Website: crate-barrel
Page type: receipt
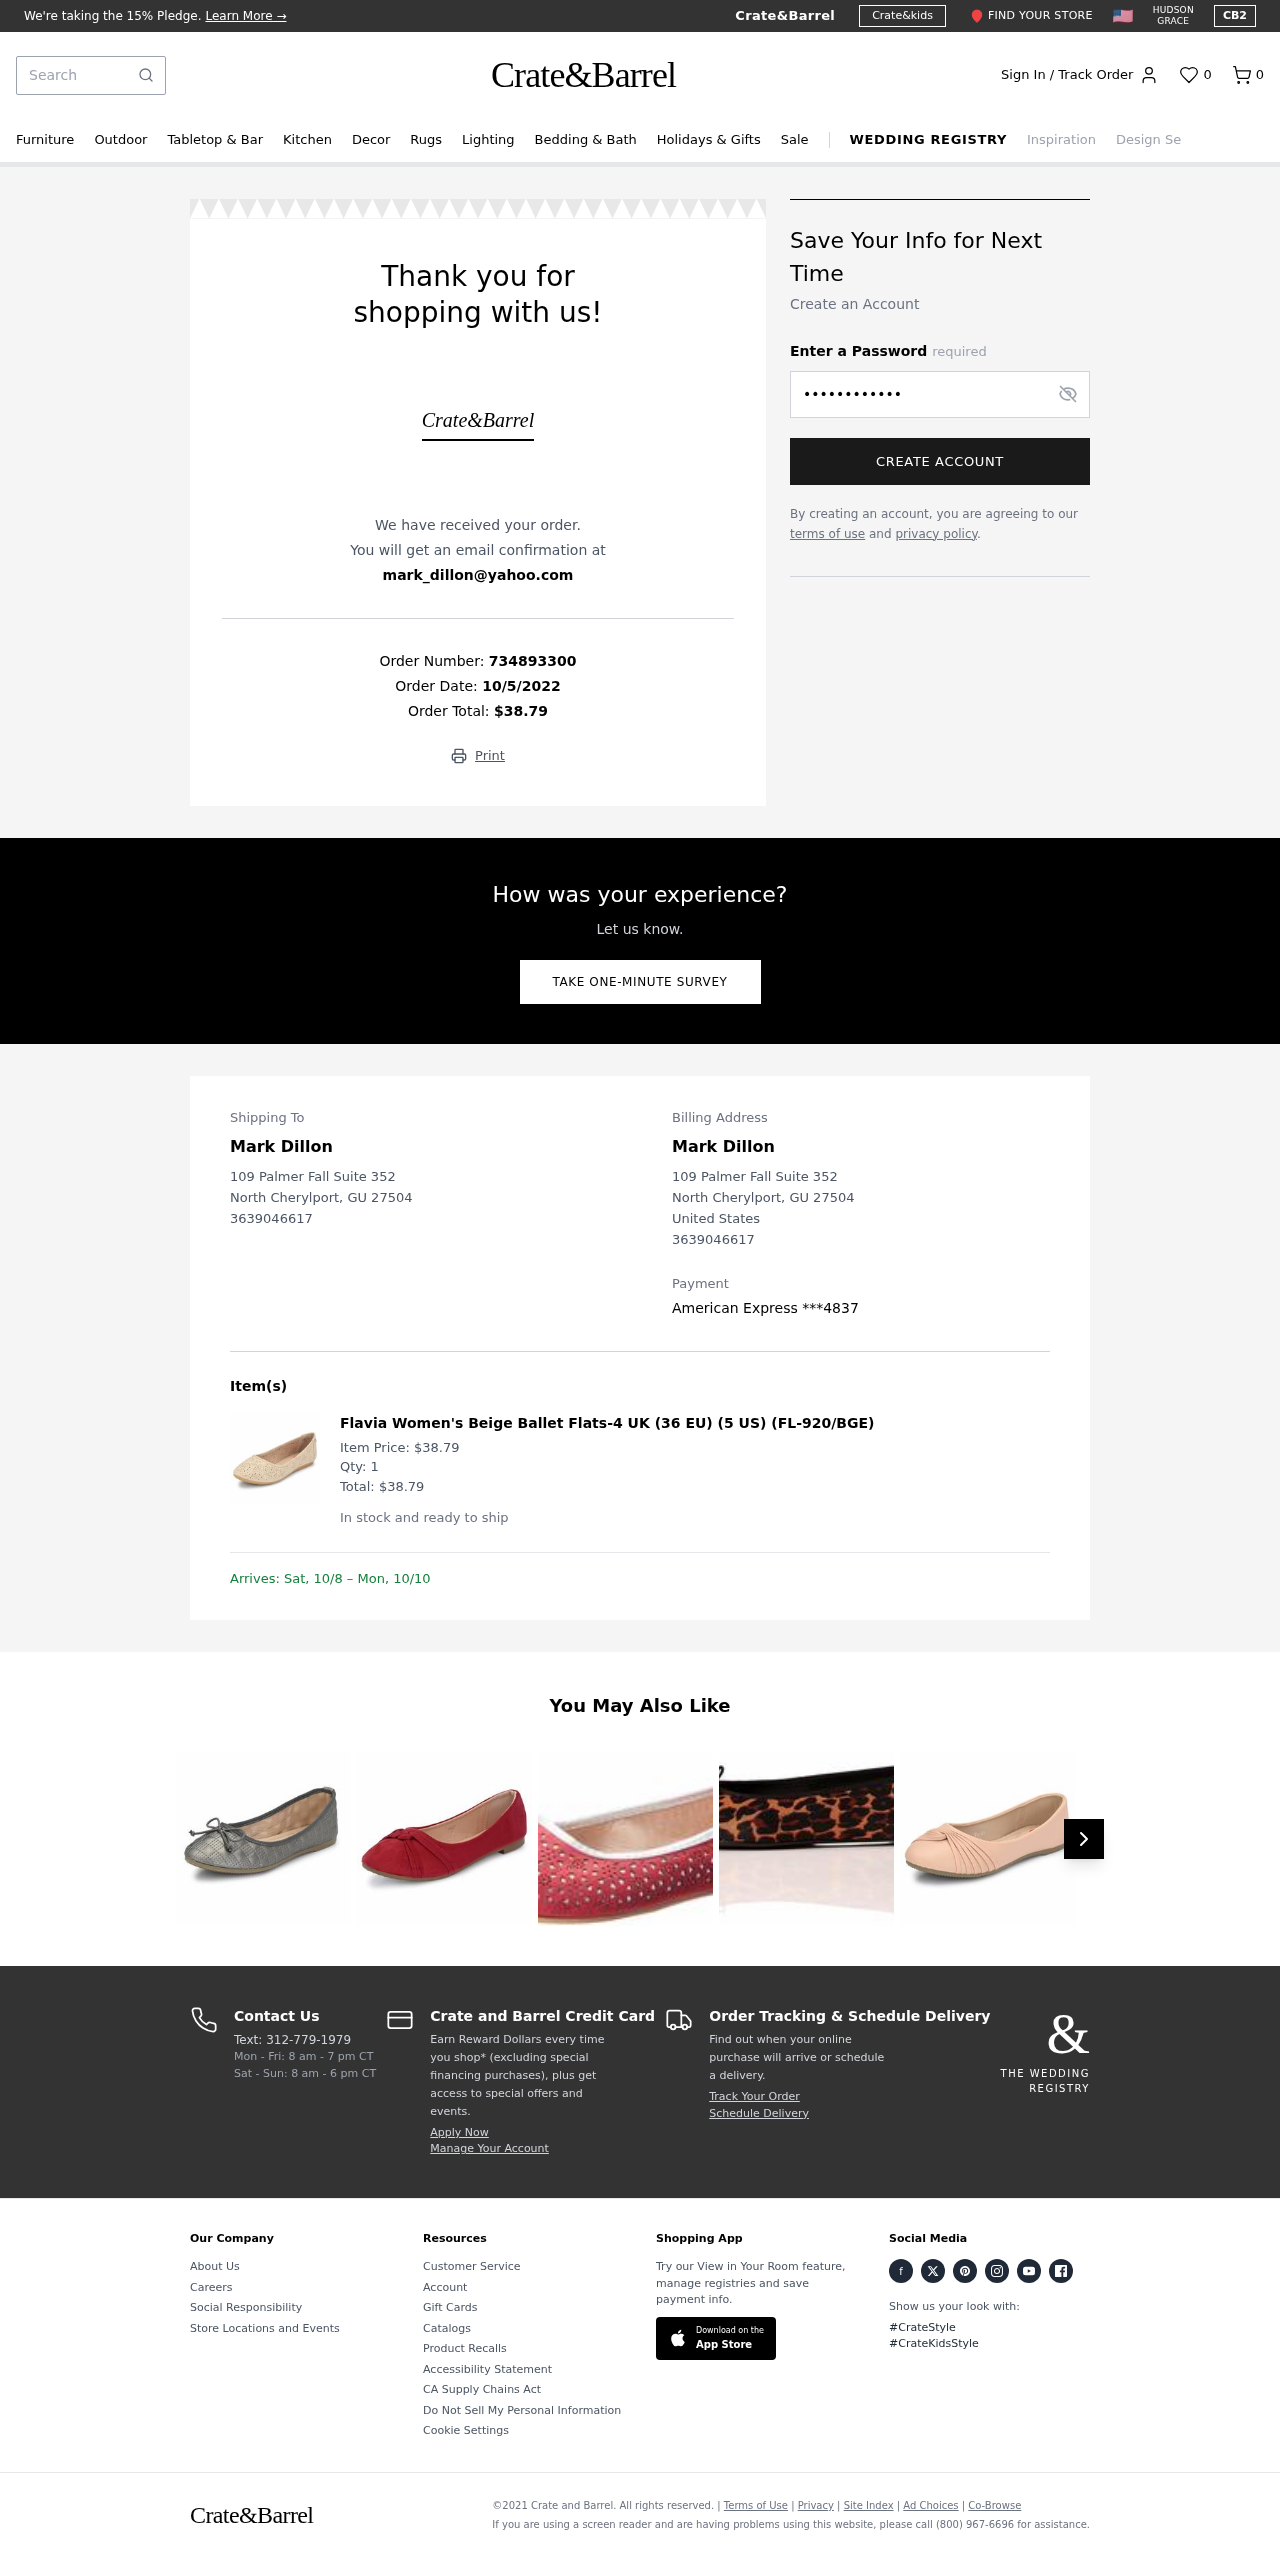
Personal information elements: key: PII_CARD_LAST4
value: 4837
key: PII_CARD_TYPE
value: American Express
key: PII_CITY
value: North Cherylport
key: PII_COUNTRY
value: United States
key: PII_EMAIL
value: mark_dillon@yahoo.com
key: PII_FULLNAME
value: Mark Dillon
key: PII_PHONE
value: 3639046617
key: PII_POSTCODE
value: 27504
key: PII_STATE_ABBR
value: GU
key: PII_STREET
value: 109 Palmer Fall Suite 352
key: PII_FULLNAME2
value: Mark Dillon
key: PII_CITY2
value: North Cherylport
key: PII_STATE_ABBR2
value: GU
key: PII_POSTCODE_FULL
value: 27504
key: PII_POSTCODE_NUMERIC
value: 27504
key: PII_PHONE2
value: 3639046617
Product elements: key: PRODUCT1_NAME
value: Flavia Women's Beige Ballet Flats-4 UK (36 EU) (5 US) (FL-920/BGE)
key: PRODUCT1_PRICE
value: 38.79
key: PRODUCT1_QUANTITY
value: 1
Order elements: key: ORDER_NUM_ITEMS
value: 0
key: ORDER_ID
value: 734893300
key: ORDER_DATE
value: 10/5/2022
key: ORDER_TOTAL
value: $38.79
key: ORDER_ITEM_TOTAL
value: $38.79
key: ORDER_DELIVERY_DATE
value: Sat, 10/8 – Mon, 10/10
Search elements: key: HEADER_SEARCH
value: Search
Other elements: key: FAVORITES_COUNT
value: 0